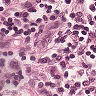
Metastatic tissue present: no